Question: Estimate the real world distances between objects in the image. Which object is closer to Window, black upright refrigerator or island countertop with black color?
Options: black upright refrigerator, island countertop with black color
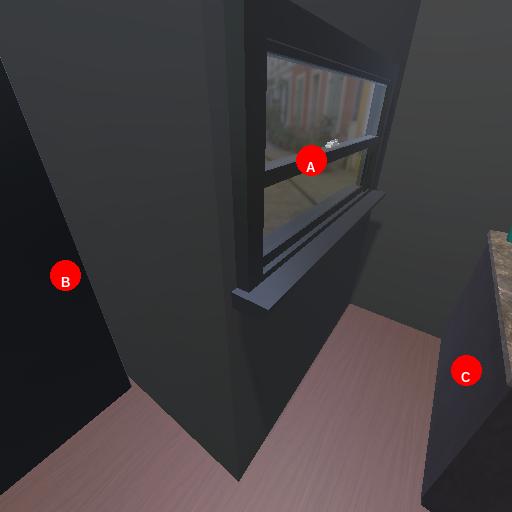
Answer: black upright refrigerator